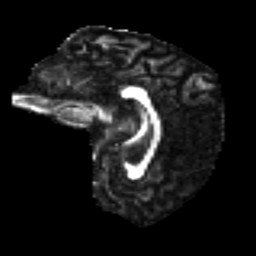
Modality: FA
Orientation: sagittal
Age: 29
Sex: male
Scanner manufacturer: ge
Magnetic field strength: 3 T
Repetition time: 7.8 s
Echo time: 0.0611 s